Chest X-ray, AP view. Patient: 15 years old, sex M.
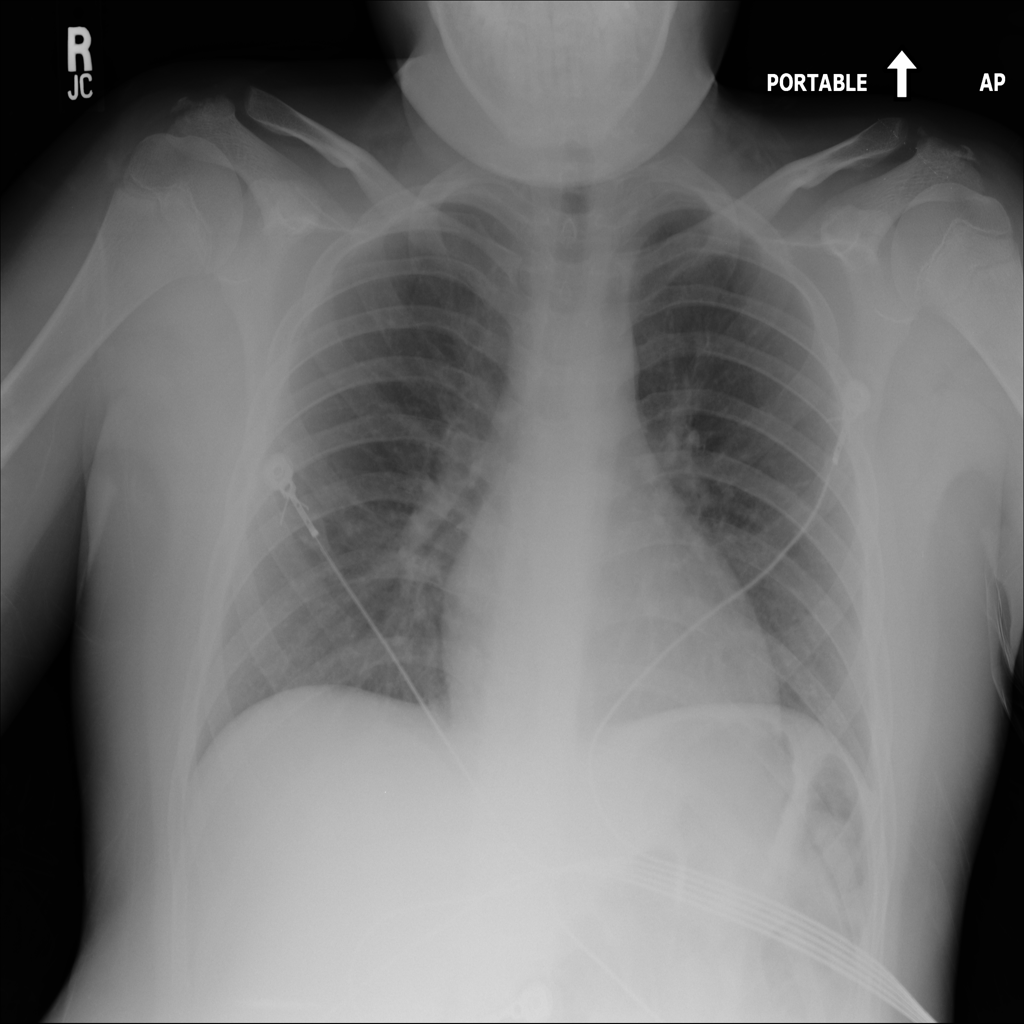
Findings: No Finding